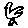
Label: bird